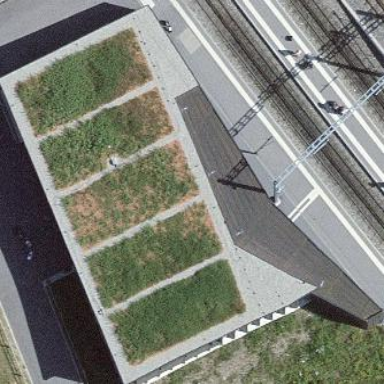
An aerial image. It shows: Train station building.